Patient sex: F
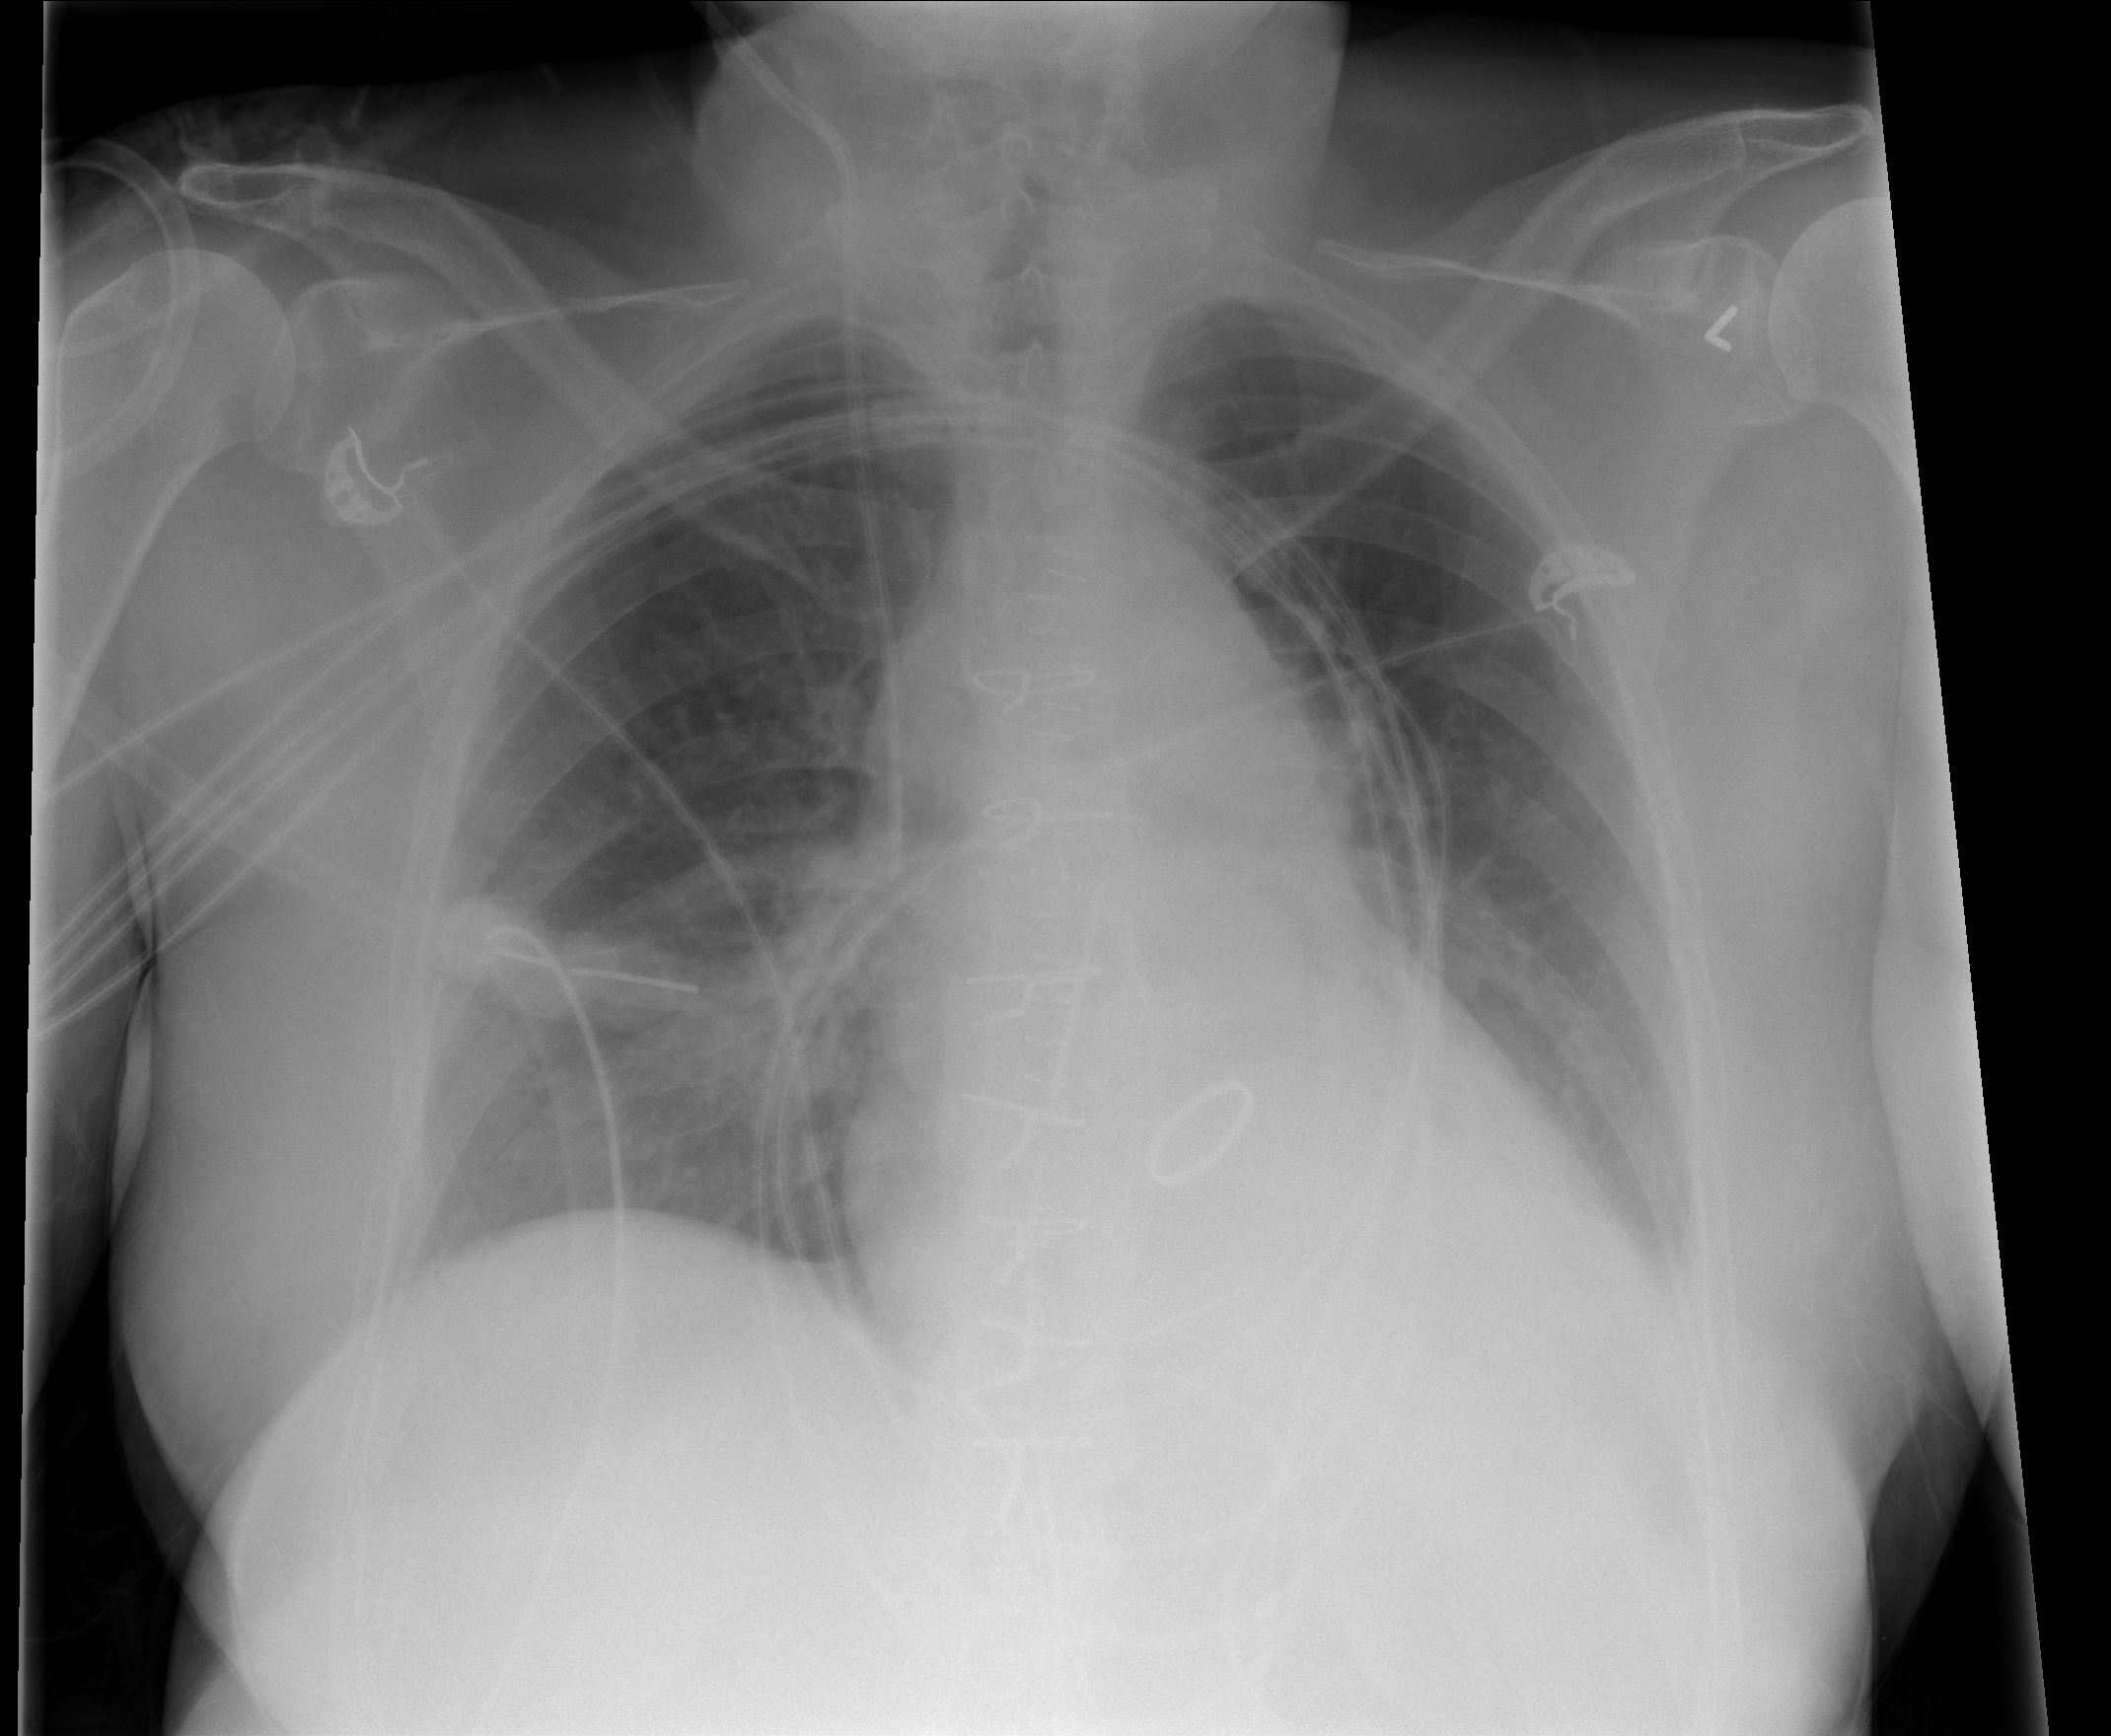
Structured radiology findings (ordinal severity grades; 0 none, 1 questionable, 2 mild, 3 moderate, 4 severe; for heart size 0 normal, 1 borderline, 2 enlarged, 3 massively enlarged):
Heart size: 2
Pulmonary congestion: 0
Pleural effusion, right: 0
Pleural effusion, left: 1
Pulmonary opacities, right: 2
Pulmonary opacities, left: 0
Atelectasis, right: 0
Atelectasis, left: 2